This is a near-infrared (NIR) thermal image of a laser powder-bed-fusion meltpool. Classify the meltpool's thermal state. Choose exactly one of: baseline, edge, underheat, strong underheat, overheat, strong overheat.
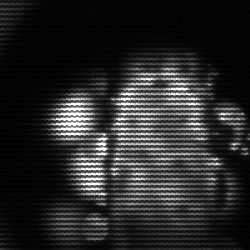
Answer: strong underheat